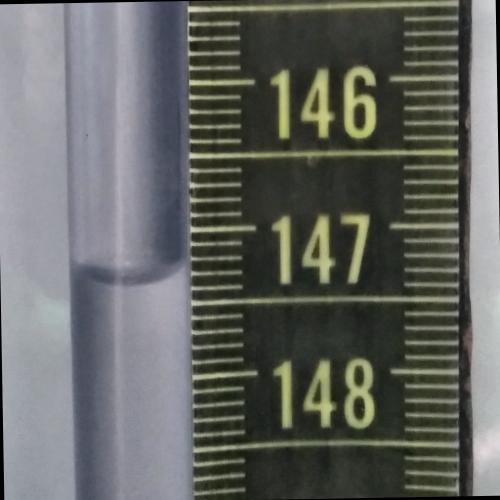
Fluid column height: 147.3 cm